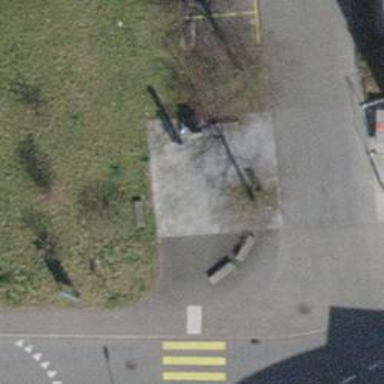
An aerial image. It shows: Concrete bench.